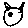
Label: cat